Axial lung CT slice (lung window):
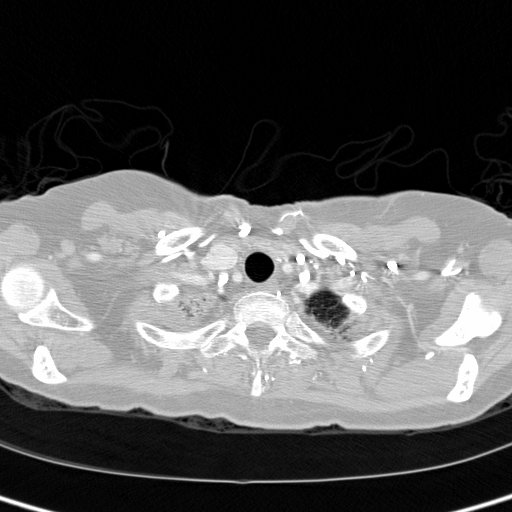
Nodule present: no